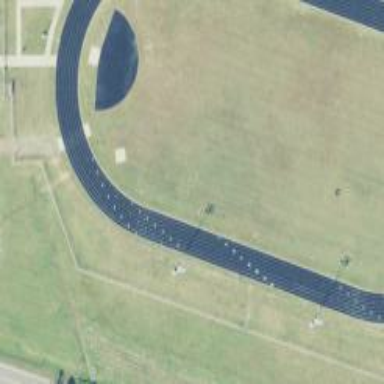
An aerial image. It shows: Track in leisure land.